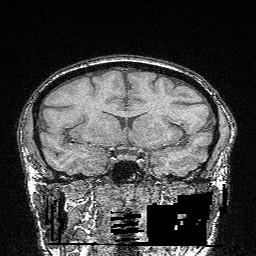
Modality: FLASH
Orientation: sagittal
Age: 29
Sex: male